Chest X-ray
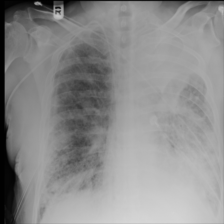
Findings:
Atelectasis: negative
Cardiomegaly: negative
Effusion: negative
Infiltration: negative
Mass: negative
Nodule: negative
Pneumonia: negative
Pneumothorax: negative
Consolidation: negative
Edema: negative
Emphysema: negative
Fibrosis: negative
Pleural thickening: negative
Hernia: negative